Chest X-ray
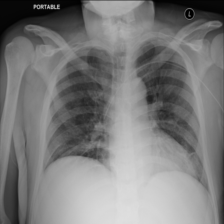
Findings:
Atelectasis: positive
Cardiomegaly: negative
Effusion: negative
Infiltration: negative
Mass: negative
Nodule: negative
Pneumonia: negative
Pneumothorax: negative
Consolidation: negative
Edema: negative
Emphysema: negative
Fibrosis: negative
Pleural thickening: negative
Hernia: negative